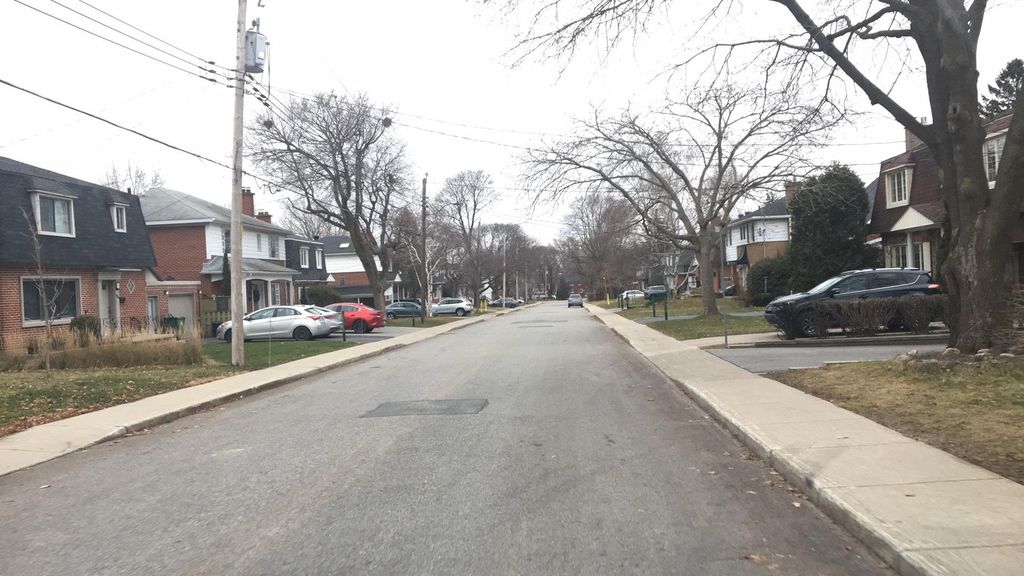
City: montreal